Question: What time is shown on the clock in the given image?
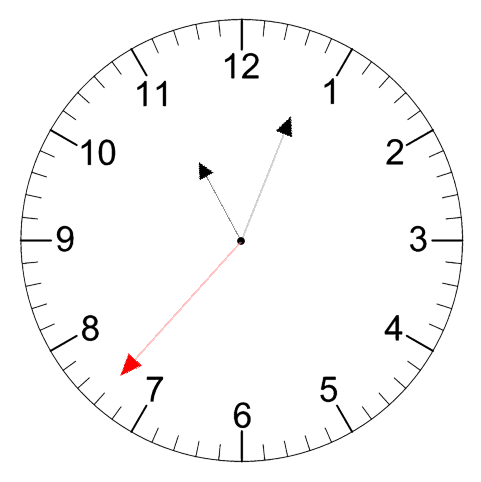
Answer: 11:03:37